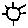
Label: sun